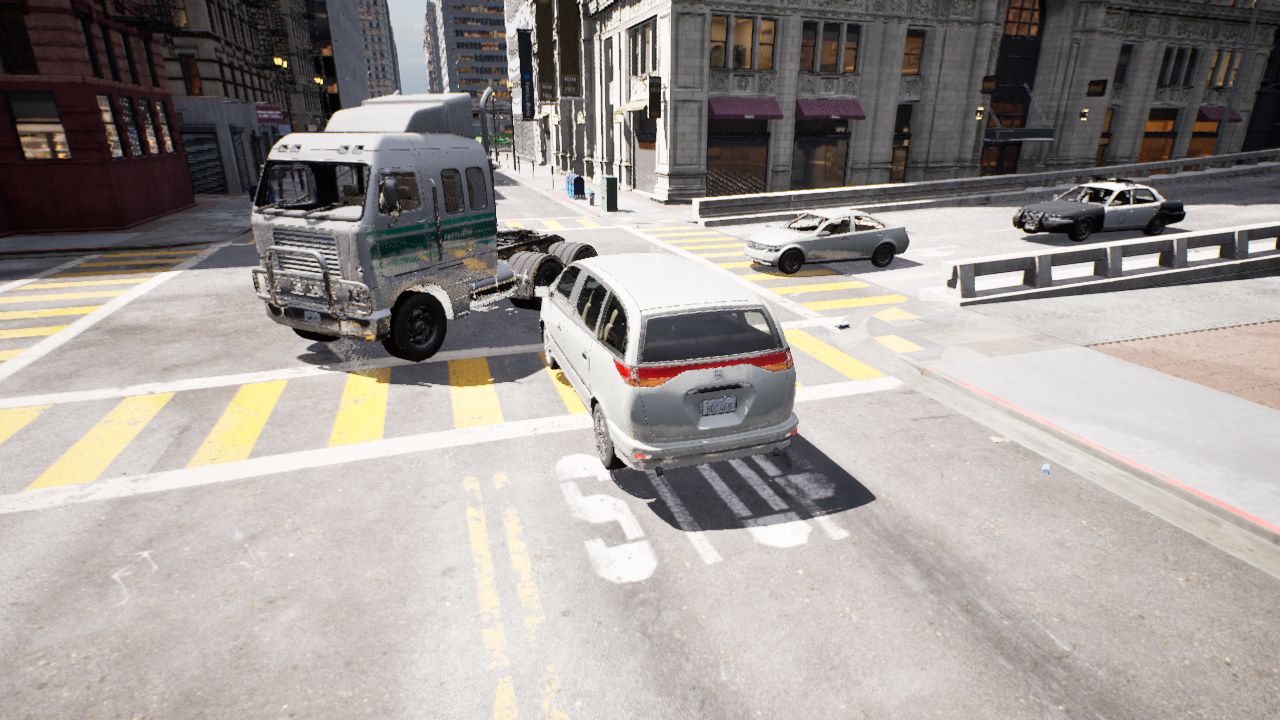
Venue: residential
Lighting: clear day
Vehicle rig: minivan